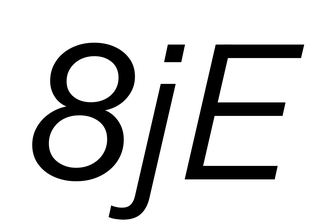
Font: InstrumentSans-Italic_Italic